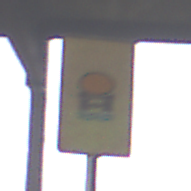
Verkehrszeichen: FahrzeugeMitWassergefaehrdenderLadungOhnePfeilsymbol
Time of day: Midday
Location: Roofed (Special)
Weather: Overcast
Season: NotSpecified
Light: Natural